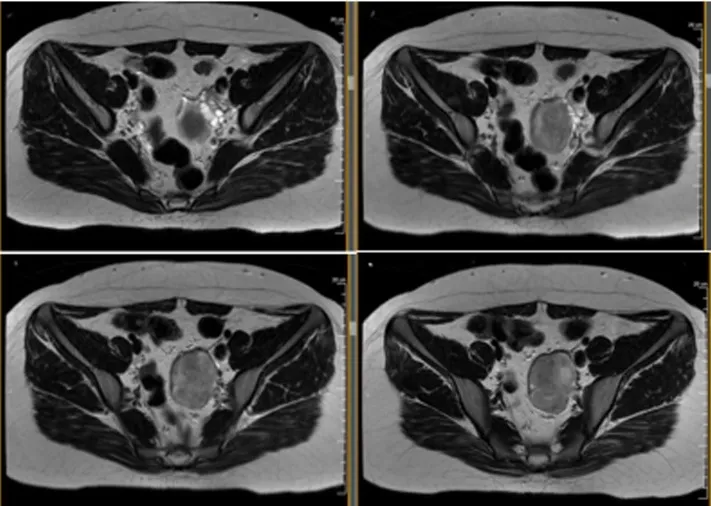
Clockwise from top left - cranial to caudal axial MRI imaging highlighting an 8-centimeter pelvic mass.
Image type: radiology (mri)